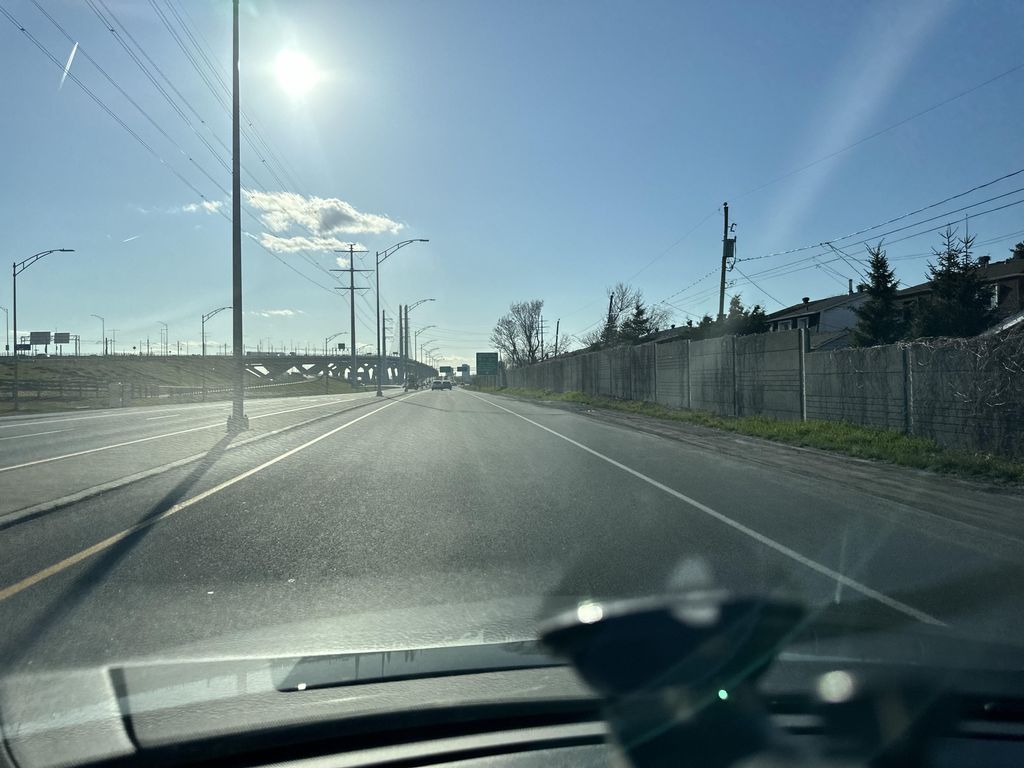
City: montreal